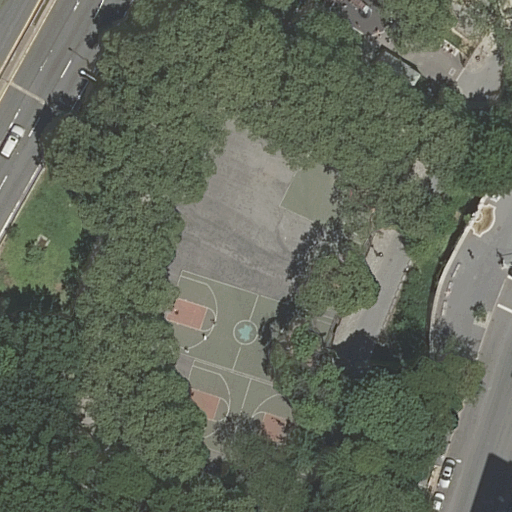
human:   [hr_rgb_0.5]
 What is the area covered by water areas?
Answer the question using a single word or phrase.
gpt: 0m2

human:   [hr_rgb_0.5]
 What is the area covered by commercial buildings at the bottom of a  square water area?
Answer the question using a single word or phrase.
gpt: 0m2

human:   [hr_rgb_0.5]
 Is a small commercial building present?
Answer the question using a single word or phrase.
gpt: no

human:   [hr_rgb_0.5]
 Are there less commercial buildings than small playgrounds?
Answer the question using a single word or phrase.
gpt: yes

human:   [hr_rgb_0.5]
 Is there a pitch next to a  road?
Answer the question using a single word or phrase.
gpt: yes

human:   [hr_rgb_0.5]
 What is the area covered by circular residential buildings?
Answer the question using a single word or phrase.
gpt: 0m2

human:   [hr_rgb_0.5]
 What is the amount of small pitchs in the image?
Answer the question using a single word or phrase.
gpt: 0

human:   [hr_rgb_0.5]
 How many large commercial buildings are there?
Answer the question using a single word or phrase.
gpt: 0

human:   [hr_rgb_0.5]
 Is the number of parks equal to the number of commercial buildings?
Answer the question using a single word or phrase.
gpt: no

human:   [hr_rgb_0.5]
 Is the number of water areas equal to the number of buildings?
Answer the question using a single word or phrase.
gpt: no

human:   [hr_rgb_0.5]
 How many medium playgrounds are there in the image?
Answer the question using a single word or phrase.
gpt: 0

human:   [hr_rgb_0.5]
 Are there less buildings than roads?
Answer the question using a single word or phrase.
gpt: yes

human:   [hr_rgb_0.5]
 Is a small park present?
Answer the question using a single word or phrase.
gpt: no

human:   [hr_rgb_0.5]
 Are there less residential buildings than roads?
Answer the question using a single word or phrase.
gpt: yes

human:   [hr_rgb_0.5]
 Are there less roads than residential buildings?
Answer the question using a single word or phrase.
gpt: no

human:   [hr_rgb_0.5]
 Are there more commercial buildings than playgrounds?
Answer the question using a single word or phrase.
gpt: no

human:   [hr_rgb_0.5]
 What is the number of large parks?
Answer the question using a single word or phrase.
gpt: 1

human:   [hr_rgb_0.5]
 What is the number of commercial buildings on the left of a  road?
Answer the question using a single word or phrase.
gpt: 0

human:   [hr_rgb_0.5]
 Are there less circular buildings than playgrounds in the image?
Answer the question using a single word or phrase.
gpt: yes

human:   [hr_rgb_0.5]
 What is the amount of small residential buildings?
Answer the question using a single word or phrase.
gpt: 1

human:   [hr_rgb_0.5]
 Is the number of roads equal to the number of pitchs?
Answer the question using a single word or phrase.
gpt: no

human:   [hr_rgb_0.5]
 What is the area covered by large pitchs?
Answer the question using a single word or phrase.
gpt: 2218m2

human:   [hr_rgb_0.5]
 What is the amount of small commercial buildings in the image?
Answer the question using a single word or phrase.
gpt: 0

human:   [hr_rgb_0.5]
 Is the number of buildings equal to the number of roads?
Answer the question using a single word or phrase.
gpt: no

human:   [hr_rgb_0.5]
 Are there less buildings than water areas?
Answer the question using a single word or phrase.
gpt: no

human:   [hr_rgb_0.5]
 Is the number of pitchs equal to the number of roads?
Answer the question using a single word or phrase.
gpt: no

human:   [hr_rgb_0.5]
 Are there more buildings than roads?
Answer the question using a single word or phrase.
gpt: no

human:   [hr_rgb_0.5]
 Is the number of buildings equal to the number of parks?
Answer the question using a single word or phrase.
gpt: yes

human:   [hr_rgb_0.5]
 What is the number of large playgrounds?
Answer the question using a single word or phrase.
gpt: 0

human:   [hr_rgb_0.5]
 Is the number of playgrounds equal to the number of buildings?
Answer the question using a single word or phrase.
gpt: yes

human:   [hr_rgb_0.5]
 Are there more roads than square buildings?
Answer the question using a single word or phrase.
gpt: yes

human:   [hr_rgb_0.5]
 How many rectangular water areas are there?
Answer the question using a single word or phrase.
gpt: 0

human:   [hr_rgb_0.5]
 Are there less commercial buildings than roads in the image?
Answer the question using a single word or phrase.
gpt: yes

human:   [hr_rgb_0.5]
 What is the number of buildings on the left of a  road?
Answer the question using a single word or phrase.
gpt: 1

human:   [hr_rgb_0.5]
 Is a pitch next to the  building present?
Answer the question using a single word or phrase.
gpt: yes

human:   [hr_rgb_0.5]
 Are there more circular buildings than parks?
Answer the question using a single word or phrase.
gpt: no